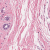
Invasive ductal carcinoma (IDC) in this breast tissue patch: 0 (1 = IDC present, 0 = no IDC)